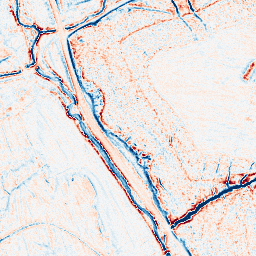
Category: edge_preserving
Decomposition family: anisotropic_diffusion
Decomposition parameters: iterations: 10
kappa: 50
gamma: 0.15
Upsampling method: quintic
Upsampling parameters: scale: 2
Upsampling scale: 2